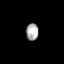
Tissue: skin
Cell type: Epithelial cells
Senescence score: 0.2791
Nuclear area (px): 207
Mean DAPI intensity: 170.604